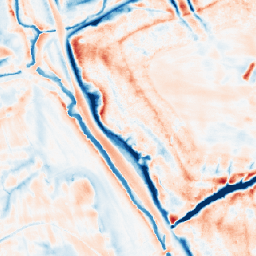
Category: trend_removal
Decomposition family: local_polynomial
Decomposition parameters: window_size: 21
degree: 1
Upsampling method: nearest
Upsampling parameters: scale: 4
Upsampling scale: 4